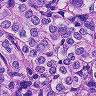
Metastatic tissue present: yes